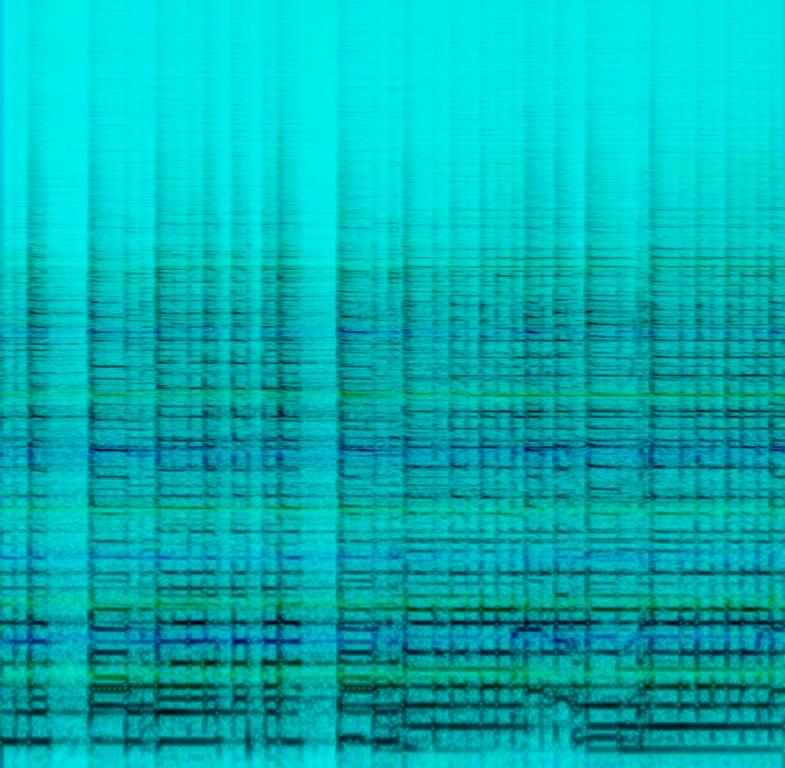
This instrumental song features an electric guitar. This guitar plays chords using open strings. The chords are played in a descending pattern initially. This is followed by the strings being plucked at the end of the song. This song has the characteristics of a Scottish folk song. There is the added reverb effect on the guitar sound.  There are no other instruments in this song. This song can be played in a highway drive scene of a movie.